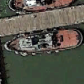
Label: civil